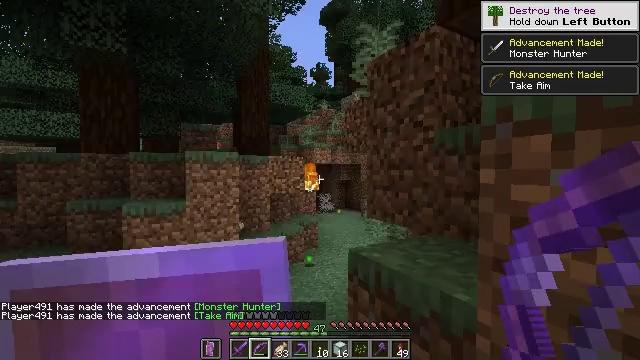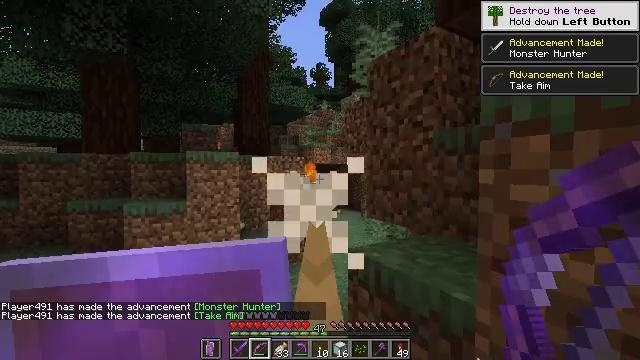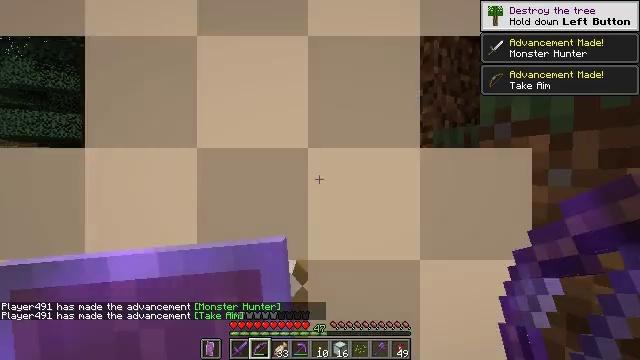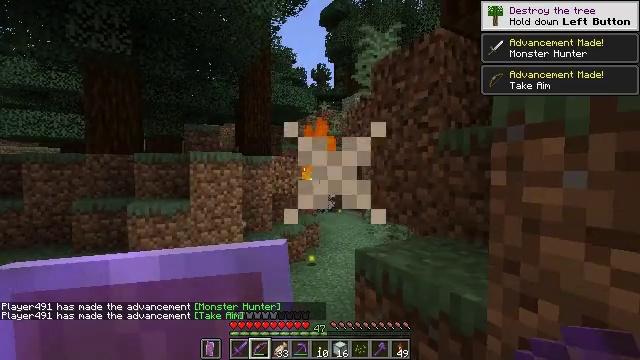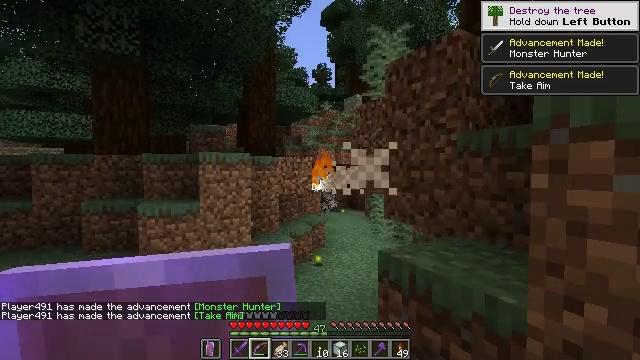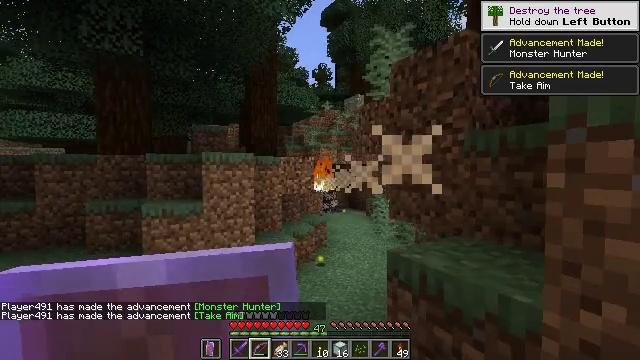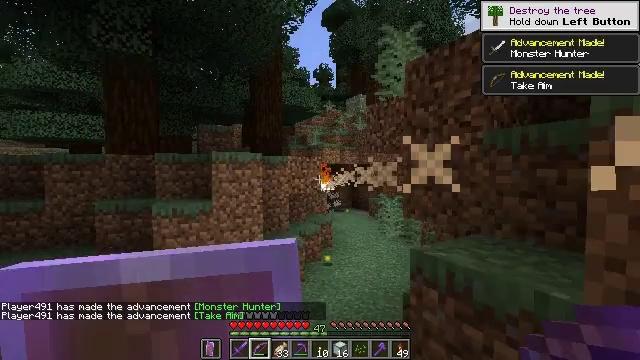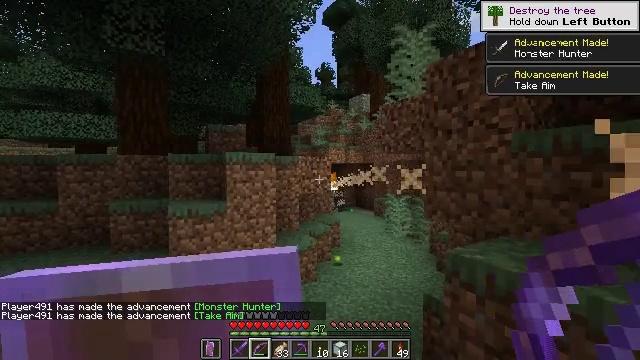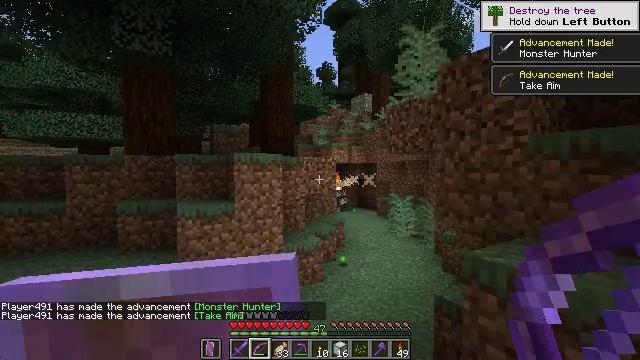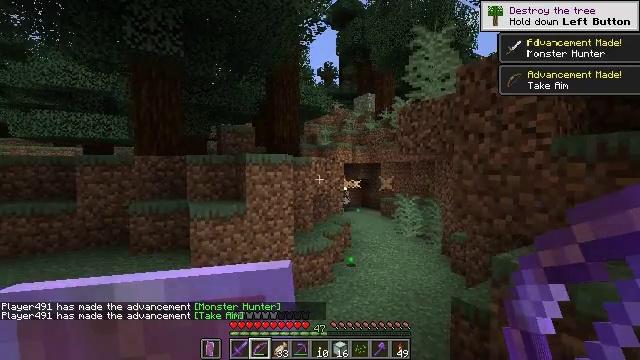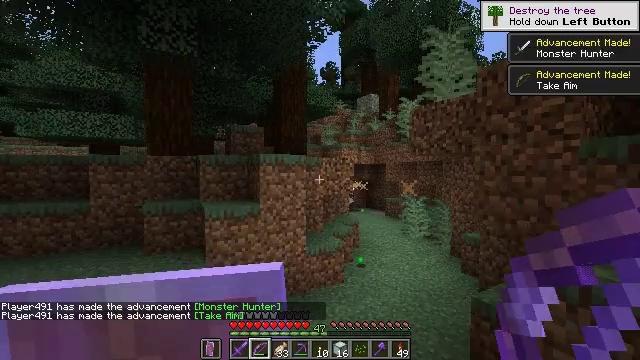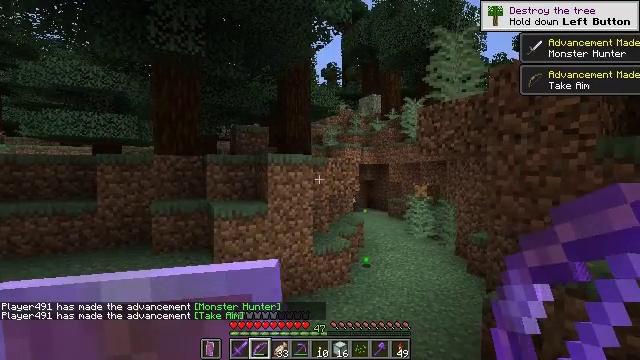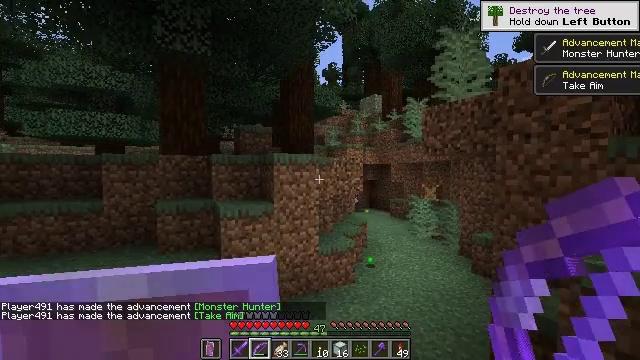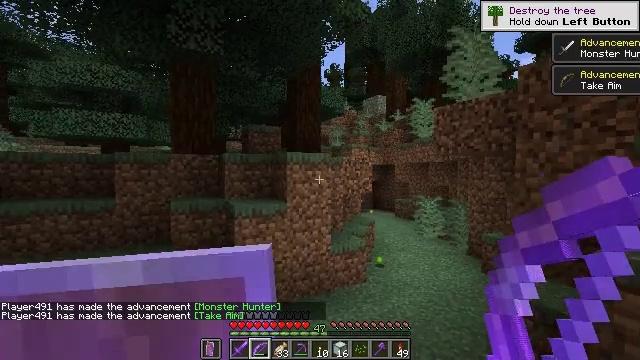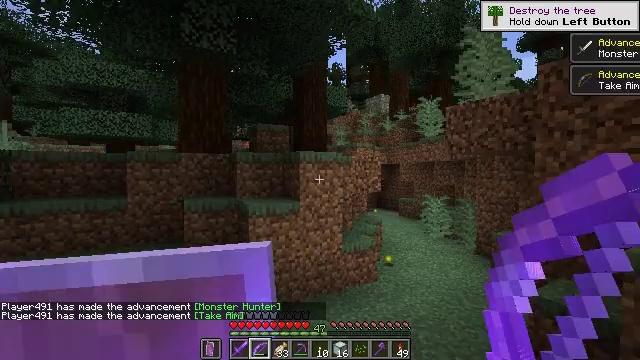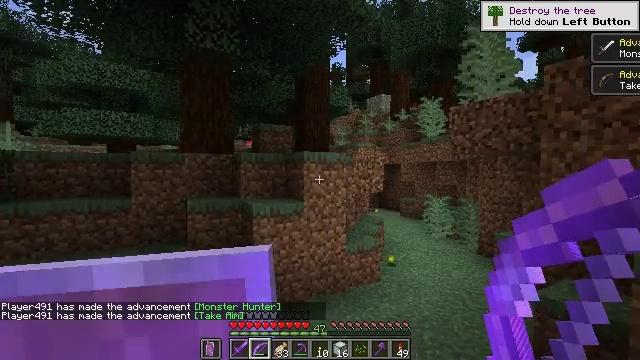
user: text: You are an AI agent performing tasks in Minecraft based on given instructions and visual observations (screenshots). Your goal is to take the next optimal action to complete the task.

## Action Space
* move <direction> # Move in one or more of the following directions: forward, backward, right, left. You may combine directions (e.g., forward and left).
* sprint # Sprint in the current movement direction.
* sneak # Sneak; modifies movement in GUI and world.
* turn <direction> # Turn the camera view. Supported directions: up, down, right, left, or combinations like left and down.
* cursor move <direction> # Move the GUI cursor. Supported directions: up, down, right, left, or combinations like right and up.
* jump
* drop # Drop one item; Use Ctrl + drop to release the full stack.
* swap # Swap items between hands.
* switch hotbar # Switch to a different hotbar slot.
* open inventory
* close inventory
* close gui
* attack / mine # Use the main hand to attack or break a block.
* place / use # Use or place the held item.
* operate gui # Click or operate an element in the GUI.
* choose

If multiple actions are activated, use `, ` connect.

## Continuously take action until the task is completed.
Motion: motion action
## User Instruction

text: Dig out coarse dirt.
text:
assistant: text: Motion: no_op
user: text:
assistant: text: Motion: no_op
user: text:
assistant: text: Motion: move left
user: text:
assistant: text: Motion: move left
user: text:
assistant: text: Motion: move left
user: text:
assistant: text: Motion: move left
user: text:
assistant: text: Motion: move left
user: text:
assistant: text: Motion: move left
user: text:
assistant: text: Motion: move left
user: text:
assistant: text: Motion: move left
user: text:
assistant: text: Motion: move left
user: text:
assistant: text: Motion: move left
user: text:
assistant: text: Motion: move left
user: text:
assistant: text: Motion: move left
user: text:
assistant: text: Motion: move left
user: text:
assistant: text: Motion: move left
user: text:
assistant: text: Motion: move left
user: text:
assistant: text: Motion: move left, turn left
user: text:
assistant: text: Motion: move left, turn left
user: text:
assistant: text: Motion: move left, turn left and down
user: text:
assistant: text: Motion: turn left and down
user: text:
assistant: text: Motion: no_op
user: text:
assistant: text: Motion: no_op
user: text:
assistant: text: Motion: no_op
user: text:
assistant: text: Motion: no_op
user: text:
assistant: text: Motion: move forward
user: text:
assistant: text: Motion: move forward
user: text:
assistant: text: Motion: move forward
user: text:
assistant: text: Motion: move forward, turn right and up
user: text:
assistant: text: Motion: move forward, turn left and up